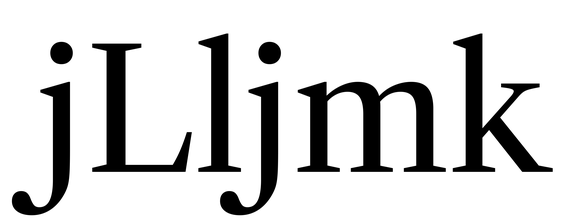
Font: LibreCaslonText_Regular